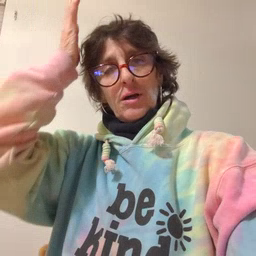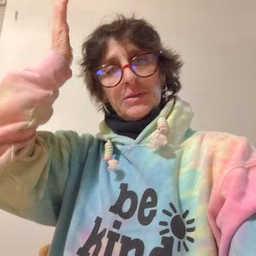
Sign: garbage